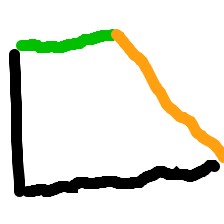
Shape: trapezoid